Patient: sex F, age 58
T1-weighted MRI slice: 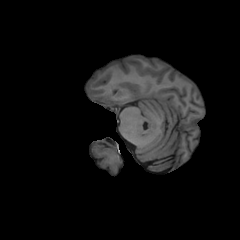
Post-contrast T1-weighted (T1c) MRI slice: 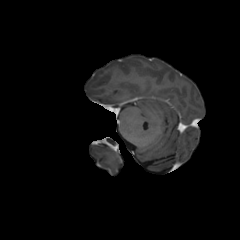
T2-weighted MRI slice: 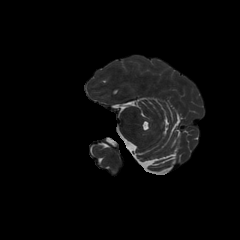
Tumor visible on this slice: no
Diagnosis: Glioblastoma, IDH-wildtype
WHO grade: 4